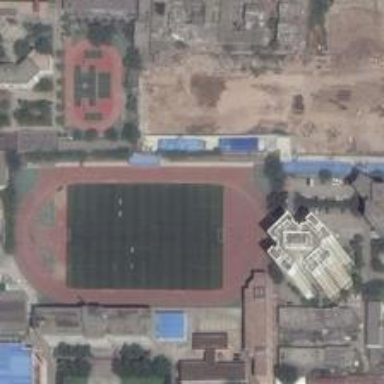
A new, standard football field, with several small courts aside, is next to the area under construction .